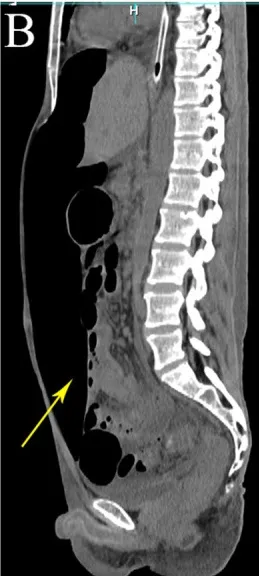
Whole abdominal CT. CT scan showing wall thickening of the colon (arrows). CT scan showing a large amount of free gas in abdominal cavity (arrow). (B) Sagittal view.
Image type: radiology (ct)